Question: I need to have control which provides next functionality:
- -
But i have some problem with insert. Sometimes it inserts correctly, but often it is not.
'''
tableLayoutPanel1.SuspendLayout();
tableLayoutPanel1.RowCount++;
tableLayoutPanel1.RowStyles.Insert(tableLayoutPanel1.RowCount - 1, new RowStyle(SizeType.AutoSize));
var control = CreateControl();
tableLayoutPanel1.Controls.Add(control,0,tableLayoutPanel1.RowCount - 1);
tableLayoutPanel1.ResumeLayout();
'''
What i done wrong?
Example of error:
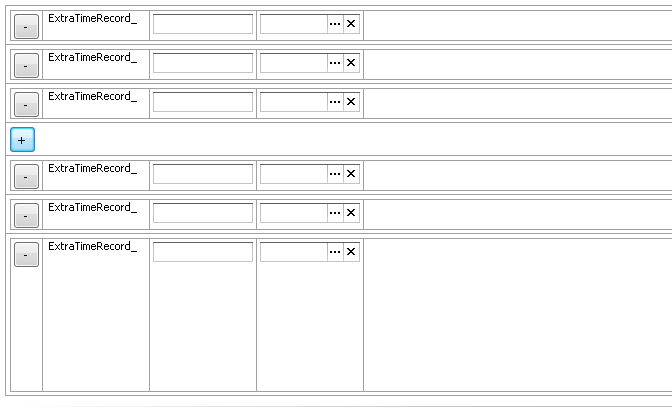
Answer: Assuming the Add Button object is called btnAdd, I think this should work -
'''
tableLayoutPanel1.SuspendLayout();
tableLayoutPanel1.RowCount++;
tableLayoutPanel1.RowStyles.Insert(tableLayoutPanel1.RowCount - 1, new RowStyle(SizeType.AutoSize));
tableLayoutPanel1.SetRow(btnAdd, tableLayoutPanel1.RowCount - 1);
var control = CreateControl();
tableLayoutPanel1.Controls.Add(control, 0, tableLayoutPanel1.RowCount - 2);
tableLayoutPanel1.ResumeLayout();
'''